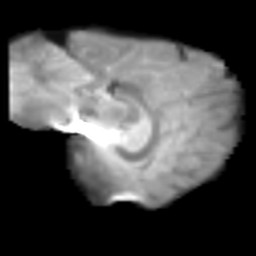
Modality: T2w
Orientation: sagittal
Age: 21
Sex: female
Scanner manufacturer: siemens
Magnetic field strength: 3 T
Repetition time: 2.3 s
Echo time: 0.085 s